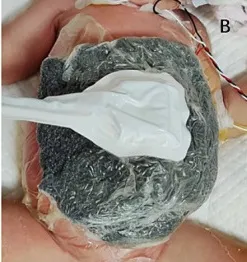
Wound granulation tissue during replacement of VSD dressing. VSD.
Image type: medical_photograph (other_medical_photograph)